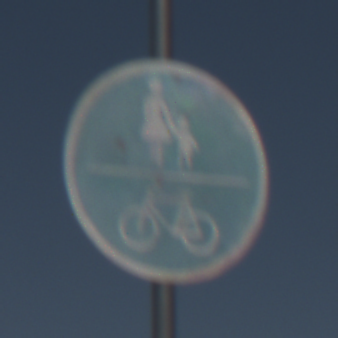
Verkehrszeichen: GemeinsamerGehUndRadweg
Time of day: Midday
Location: Outdoor (Nature)
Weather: Clear
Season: NotSpecified
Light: Natural